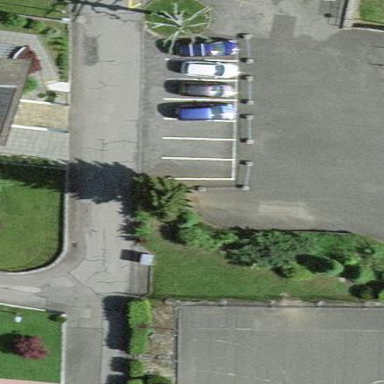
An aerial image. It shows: Parking lane designated for parking.